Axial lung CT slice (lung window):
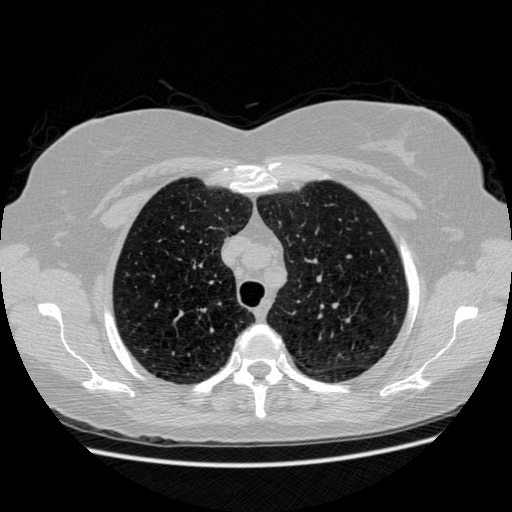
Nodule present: no